Question: Count the number of objects in the diagram.
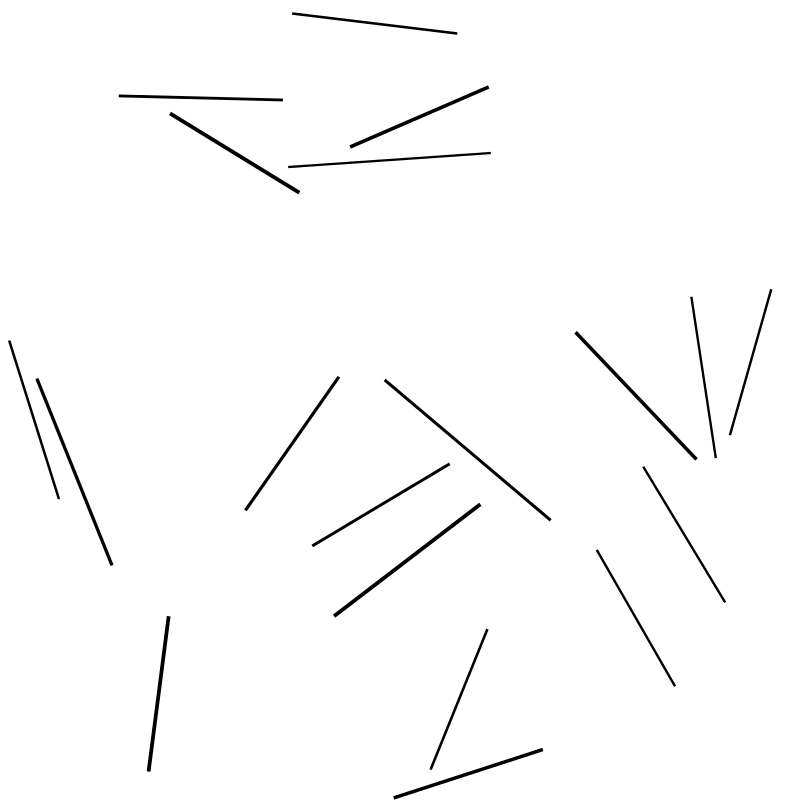
Answer: 19